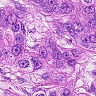
Metastatic tissue present: yes